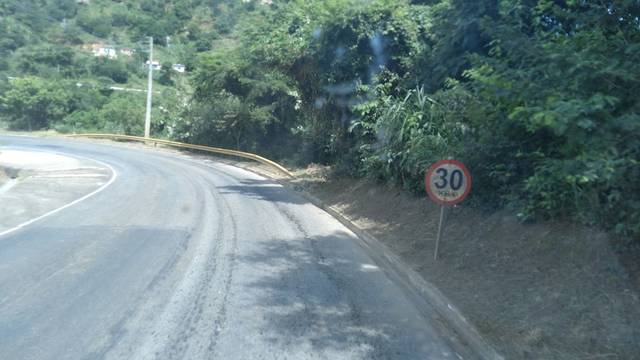
Region: Brazil
Coordinates: -19.861, -43.851